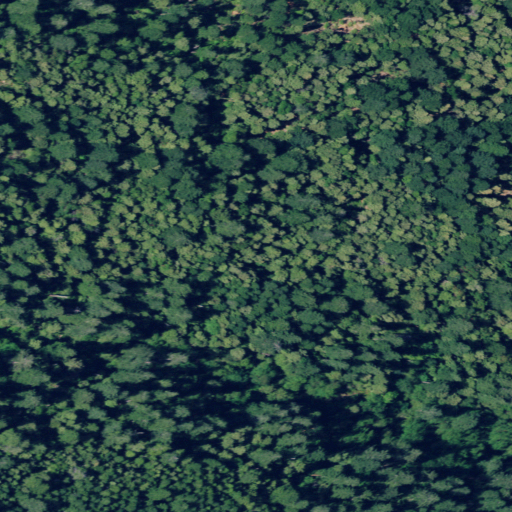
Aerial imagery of plain(s) in California named Horse Flat containing only evergreen forest